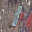
Label: 1